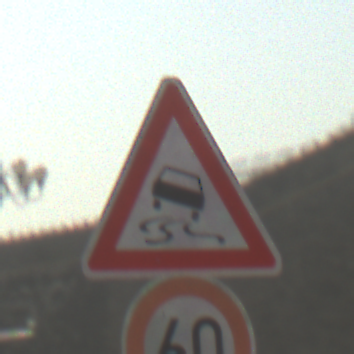
Verkehrszeichen: SchleuderOderRutschgefahr
Zusatzzeichen unten: Geschwindigkeit60
Umgebung: Outdoor, Suburban
Tageszeit: MorningAfternoon
Wetter: Clear
Licht: Natural
Jahreszeit: NotSpecified
Kontrast: HighContrast